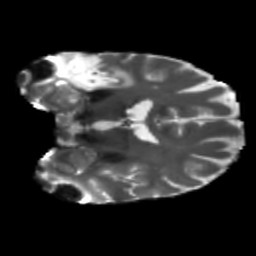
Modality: T2w
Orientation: coronal
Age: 47
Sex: male
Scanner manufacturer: siemens
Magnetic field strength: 3 T
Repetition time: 5.47 s
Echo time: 0.0854 s